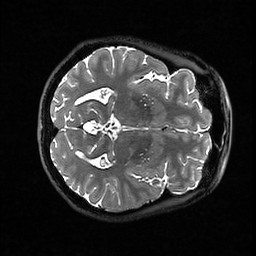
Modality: T2w
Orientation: axial
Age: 42
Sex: female
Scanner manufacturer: ge
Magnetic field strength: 3 T
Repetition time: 3.216 s
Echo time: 0.0669 s